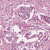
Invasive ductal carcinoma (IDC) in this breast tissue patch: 1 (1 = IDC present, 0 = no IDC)